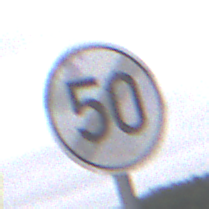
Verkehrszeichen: EndeGeschwindigkeit50
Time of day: Midday
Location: Outdoor (Nature)
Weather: Overcast
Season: NotSpecified
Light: Natural